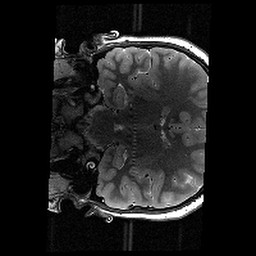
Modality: T2w
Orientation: coronal
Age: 12
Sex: male
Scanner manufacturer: siemens
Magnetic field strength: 3 T
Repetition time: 9.23 s
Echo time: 0.067 s